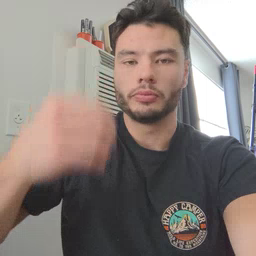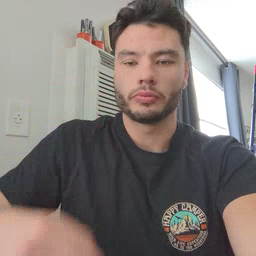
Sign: lips